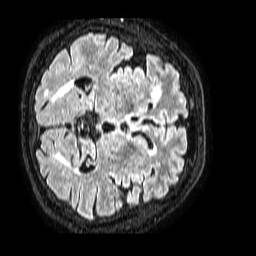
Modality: FLAIR
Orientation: axial
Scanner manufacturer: philips
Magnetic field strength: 1.5 T
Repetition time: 4.8 s
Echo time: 0.3 s